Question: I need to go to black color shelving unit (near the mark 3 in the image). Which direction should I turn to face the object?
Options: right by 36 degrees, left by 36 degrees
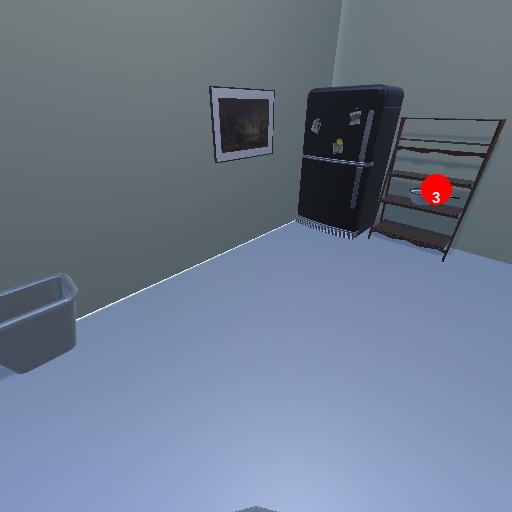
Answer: right by 36 degrees